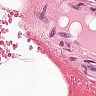
Metastatic tissue present: no